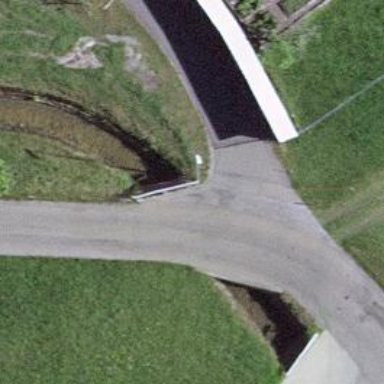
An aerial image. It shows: Culvert tunnel.